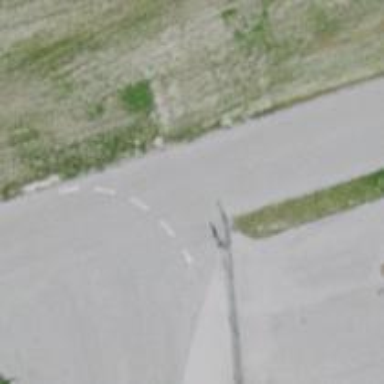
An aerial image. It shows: Road with "give way" sign.